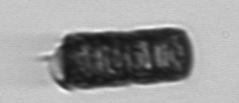
Label: Paralia_sulcata